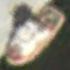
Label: civil